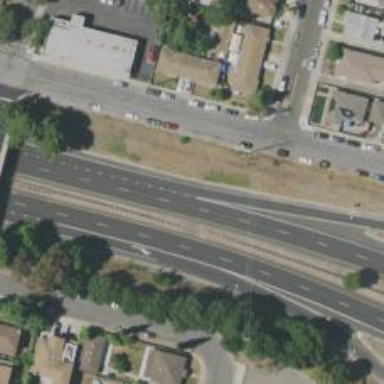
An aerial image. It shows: Asphalt trunk link road.